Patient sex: M
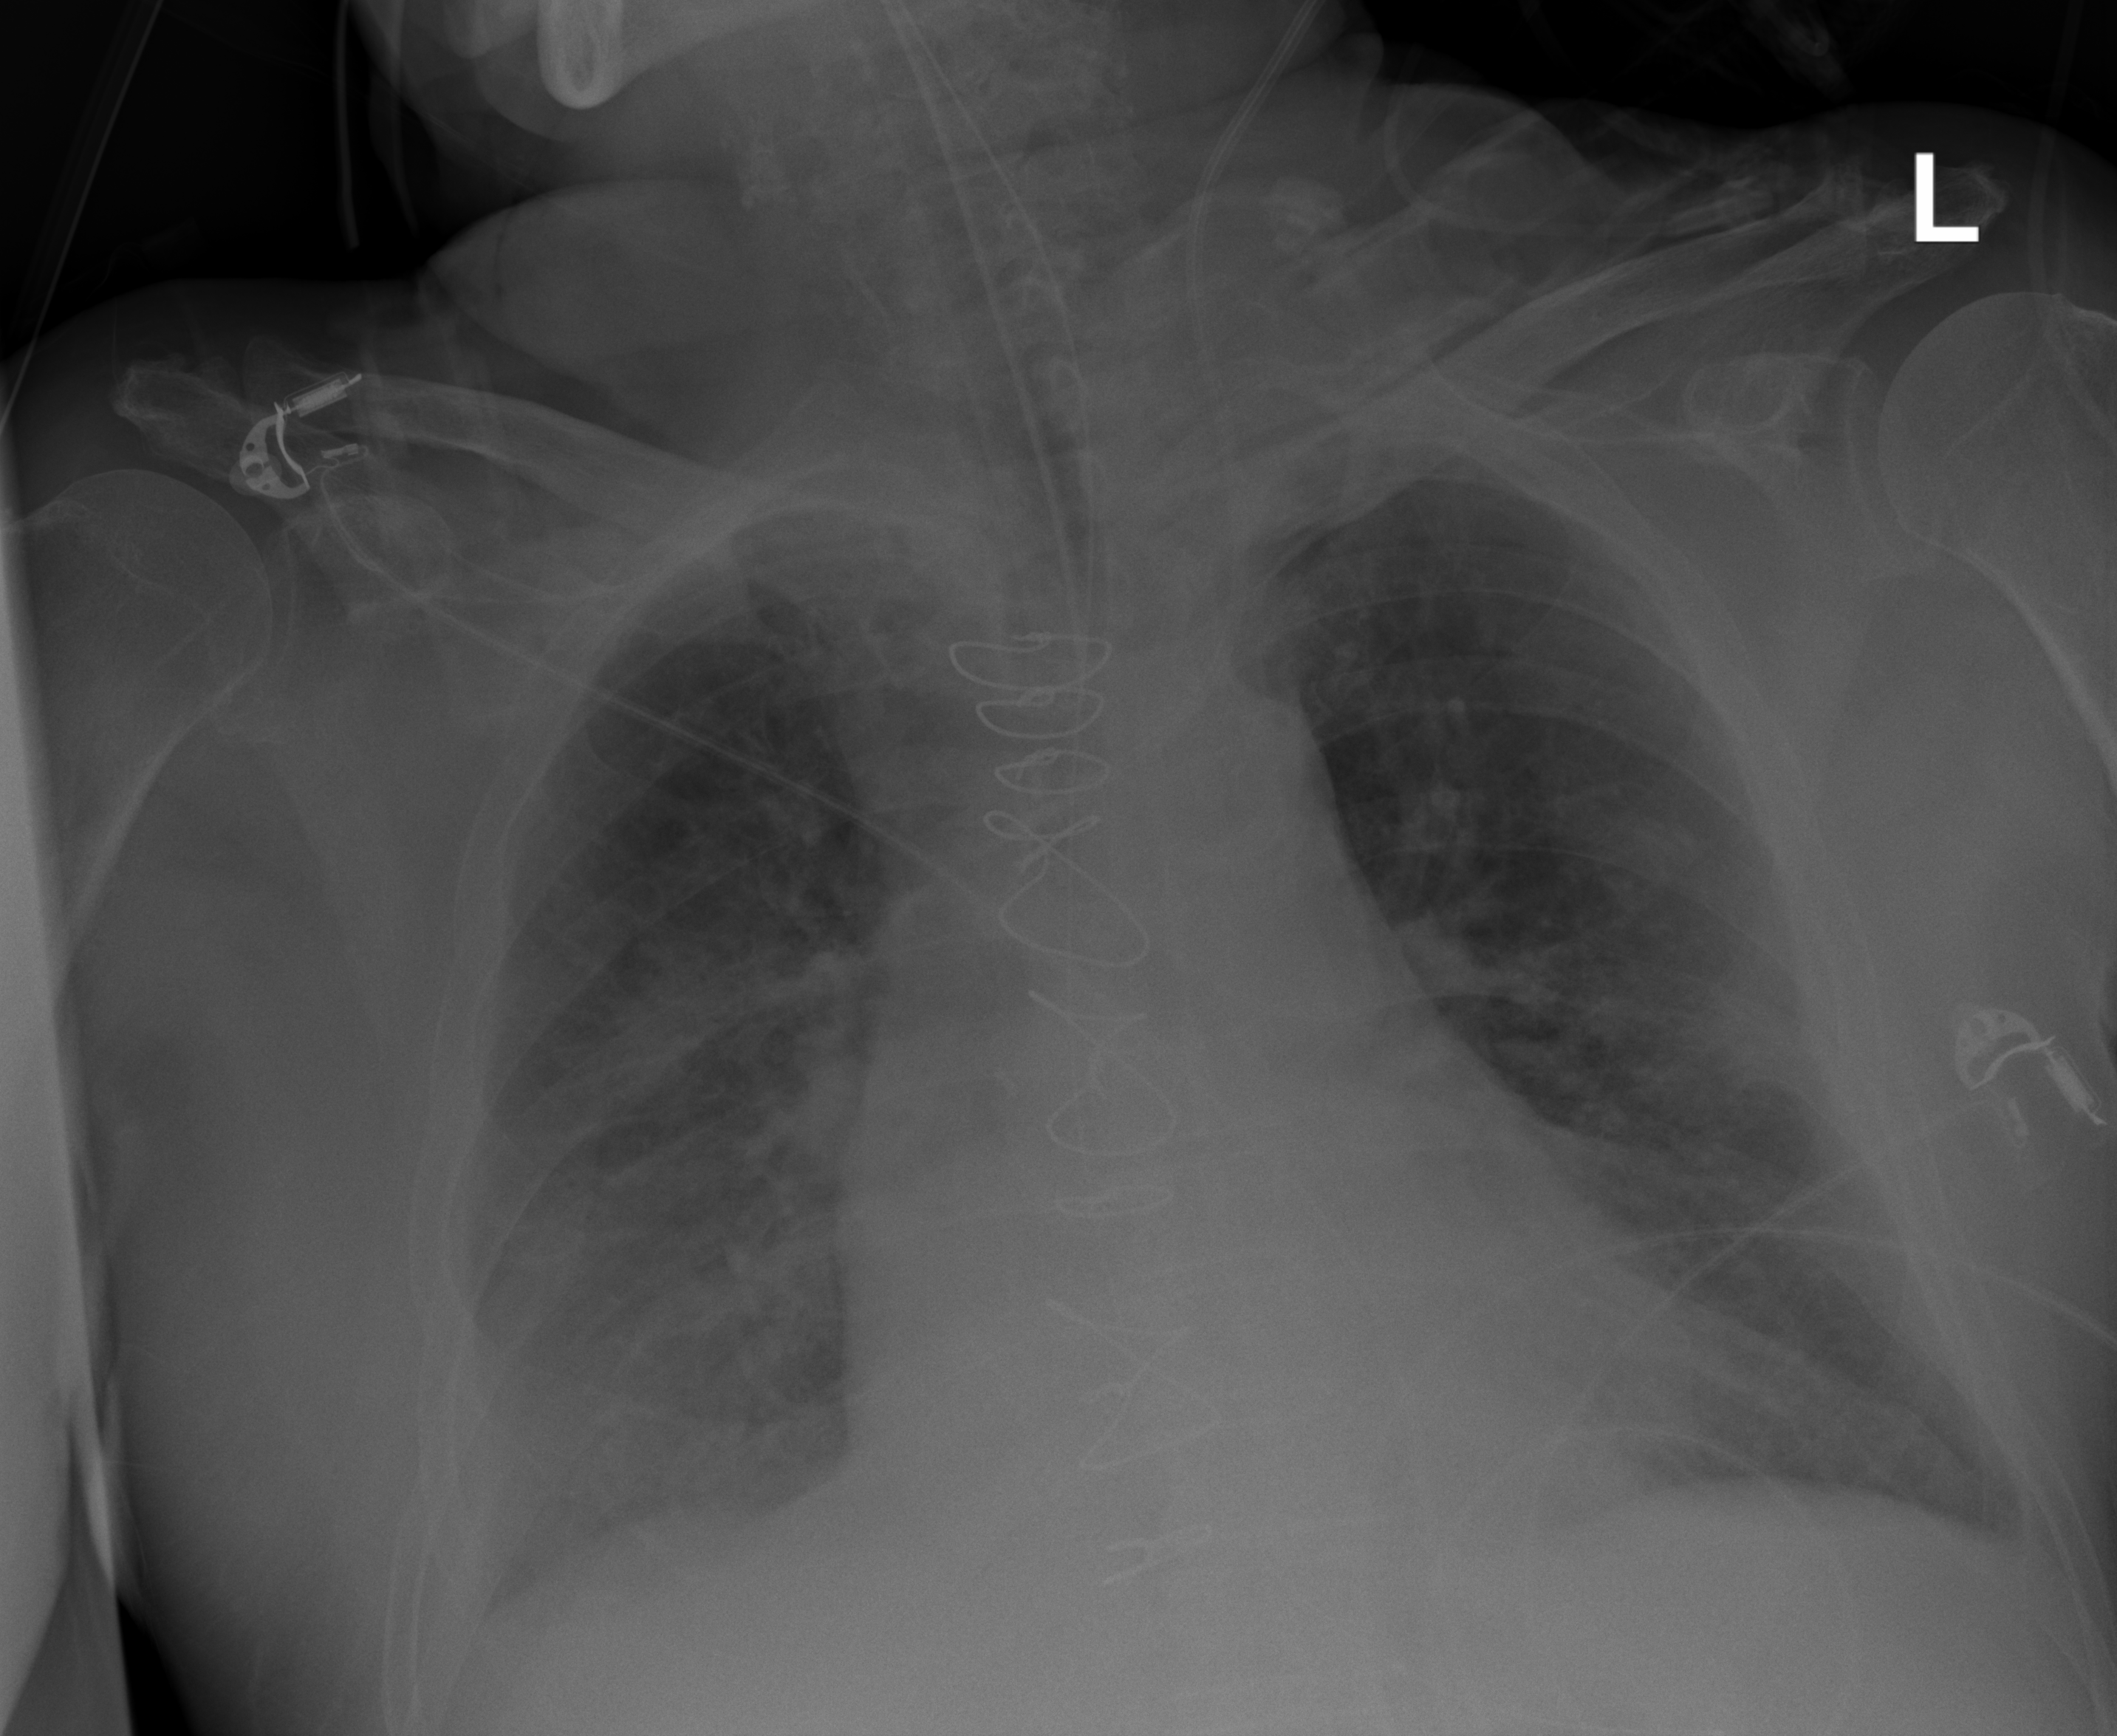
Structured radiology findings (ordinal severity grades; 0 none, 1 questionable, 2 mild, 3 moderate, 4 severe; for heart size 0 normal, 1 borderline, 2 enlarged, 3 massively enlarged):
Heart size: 1
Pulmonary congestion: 2
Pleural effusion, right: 2
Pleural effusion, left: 0
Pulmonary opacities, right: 2
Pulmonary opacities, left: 1
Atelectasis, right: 2
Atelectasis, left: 0